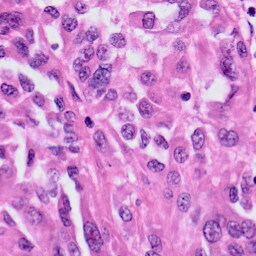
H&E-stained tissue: Skin